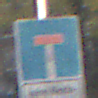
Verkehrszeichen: Sackgasse
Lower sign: HinweisGeaenderteVorfahrtVerkehrsfuehrungVerkehrsregelung3
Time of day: SunriseSunset
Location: Outdoor (Urban)
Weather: PartlyCloudy
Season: Autumn
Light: Natural